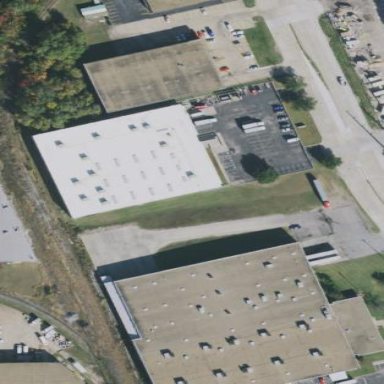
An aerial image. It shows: Warehouse.